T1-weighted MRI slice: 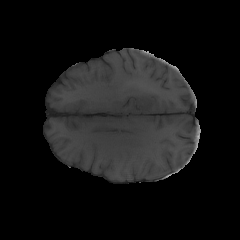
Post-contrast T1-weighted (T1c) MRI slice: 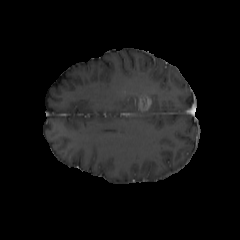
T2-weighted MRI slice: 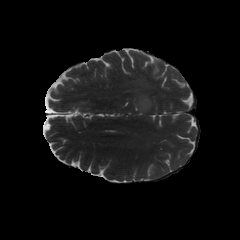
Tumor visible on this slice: yes